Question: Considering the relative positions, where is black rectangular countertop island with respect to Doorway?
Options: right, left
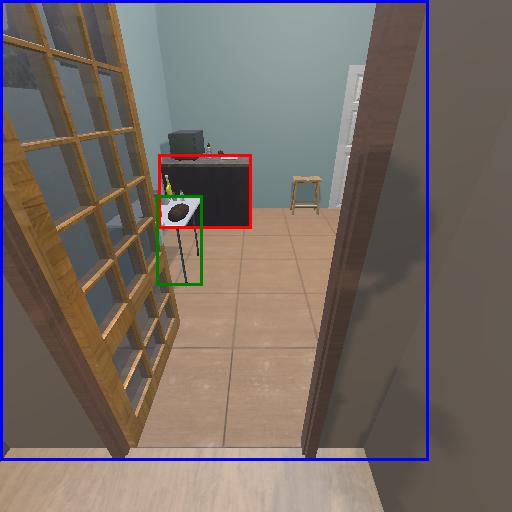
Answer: right